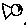
Label: fish